Question: I'm using ServiceStack.Text to parse <URL>.
When Deserialising the JSON the library parses the JSON incorrectly as you can see in the second column of the image below

This is a part the JSON (Snipped for brevity)
'''
{
"data":{
"nearest_area":[
{
"distance_miles":"36.8",
"latitude":"53.965",
"longitude":"0.456"
}
]
}
}
'''
And this is the class i'm trying to deserialize it to
'''
public class Weather
{
public NearestArea NearestArea { get; set; }
}
public class NearestArea
{
public double? RetLatitude { get; set; }
public double? RetLongitude { get; set; }
public double? MilesFromReq { get; set; }
}
'''
This is the bit of code that's doing the deserialisation
'''
Weather result = JsonObject.Parse(content).Object("data").ConvertTo(x=> new Weather{
NearestArea = x.Object("nearest_area").ConvertTo(n => new NearestArea{
MilesFromReq = Convert.ToDouble(n.Get("distance_miles")),
RetLatitude = Convert.ToDouble(n.Get ("latitude")),
RetLongitude = Convert.ToDouble(n.Get ("longitude"))
})
'''
Can anyone spot the problem?
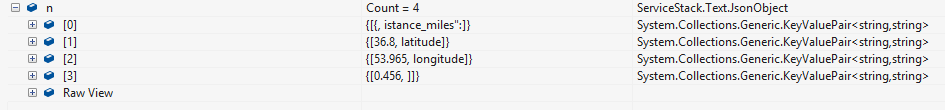
Answer: Below code should work...
'''
var weather = ServiceStack.Text.JsonSerializer.DeserializeFromString<RootWeather>(content);
public class RootWeather
{
public Weather data { get; set; }
}
public class Weather
{
public List<NearestArea> nearest_area { get; set; }
}
public class NearestArea
{
public string latitude { get; set; }
public string longitude { get; set; }
public string distance_miles { get; set; }
}
'''